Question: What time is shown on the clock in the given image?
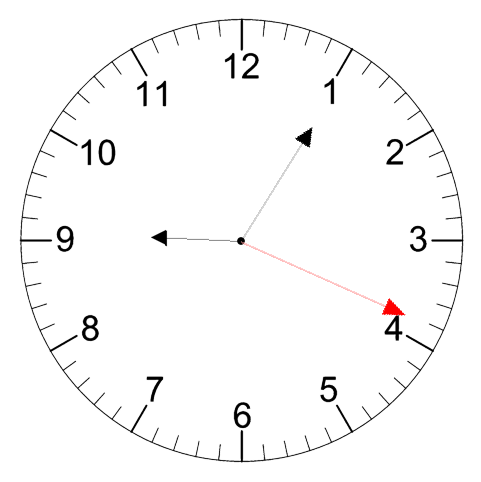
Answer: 09:05:19